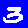
Digit: 3